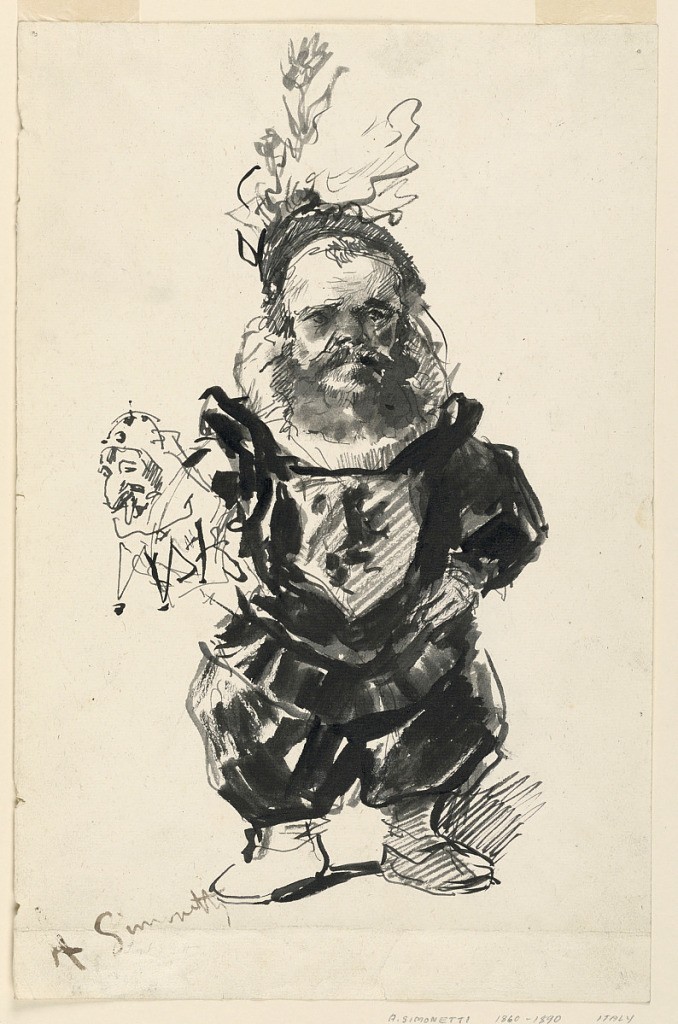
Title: A Court Jester
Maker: Attilio Simonetti, Italian, 1843 - 1925
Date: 1880–1900
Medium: Pen and brush and black ink on paper
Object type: Drawing
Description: A bearded dwarf in the attire of about 1600 with a coat of arms at his breast, shown facing front. A fool's staff is in his right arm. On verso: a drawing begun and partially effaced. Below, a similar head to that of the recto in a waistcoat.